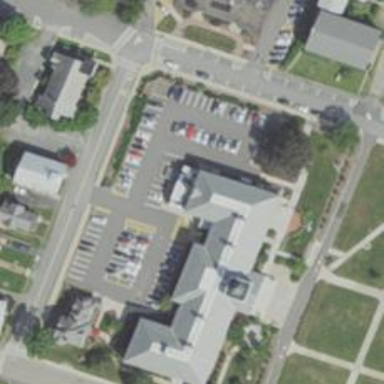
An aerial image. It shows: Parking space is available.